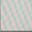
Piece: xx